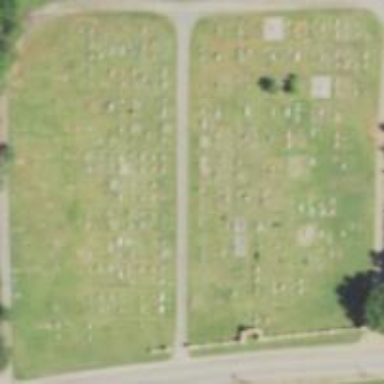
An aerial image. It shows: Cemetery.